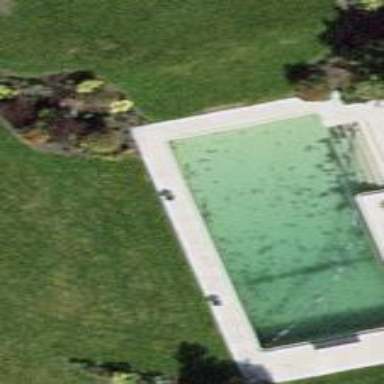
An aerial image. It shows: Swimming pool located in leisure land.